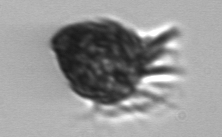
Label: Strombidium_morphotype2